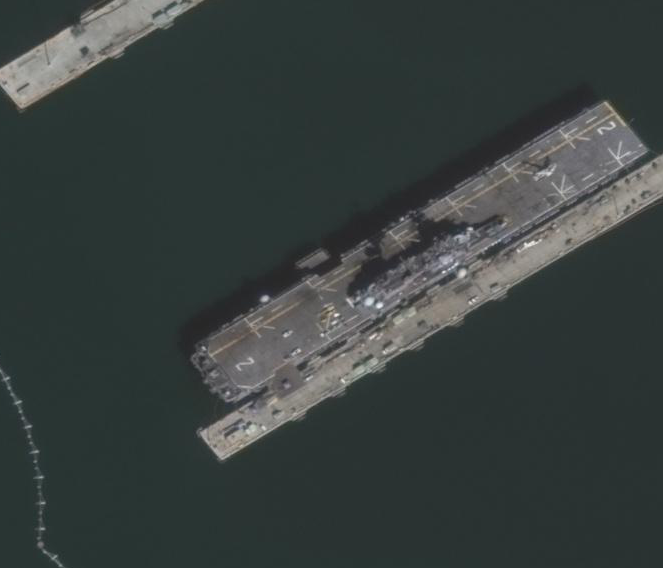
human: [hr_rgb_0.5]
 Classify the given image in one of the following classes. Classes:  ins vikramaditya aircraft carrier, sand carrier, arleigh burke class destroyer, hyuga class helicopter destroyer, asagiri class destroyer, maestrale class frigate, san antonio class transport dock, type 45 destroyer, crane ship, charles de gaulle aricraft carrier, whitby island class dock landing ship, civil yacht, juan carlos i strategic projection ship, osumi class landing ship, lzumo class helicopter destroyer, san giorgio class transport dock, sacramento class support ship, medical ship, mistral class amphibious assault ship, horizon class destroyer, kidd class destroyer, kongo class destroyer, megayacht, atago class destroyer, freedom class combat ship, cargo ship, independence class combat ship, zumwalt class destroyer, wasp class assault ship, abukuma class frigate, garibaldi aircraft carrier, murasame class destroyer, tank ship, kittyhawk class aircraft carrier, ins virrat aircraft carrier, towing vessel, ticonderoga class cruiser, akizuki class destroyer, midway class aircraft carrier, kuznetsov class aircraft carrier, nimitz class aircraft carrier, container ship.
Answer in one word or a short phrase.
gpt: Wasp class assault ship